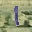
Label: 1